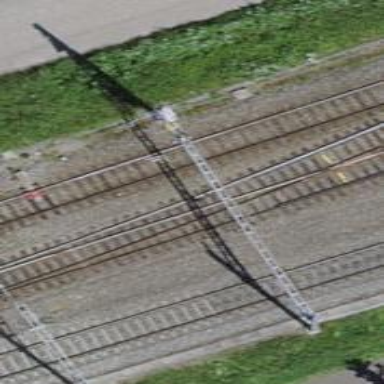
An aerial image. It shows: Single-track railway siding with electrified contact lines.